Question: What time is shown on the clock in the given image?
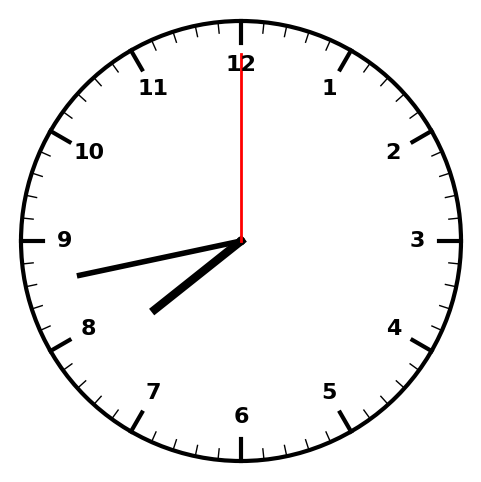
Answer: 07:43:00